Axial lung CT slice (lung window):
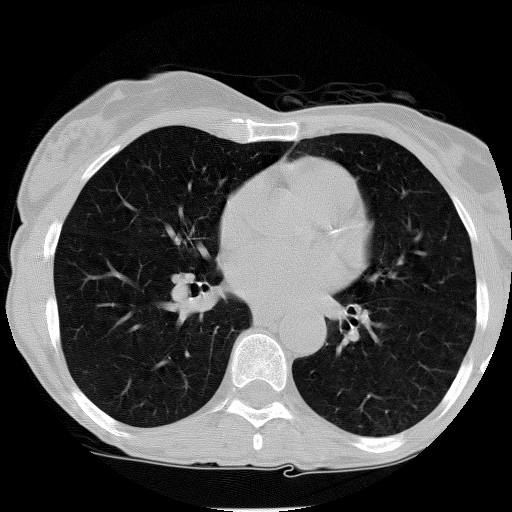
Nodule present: no